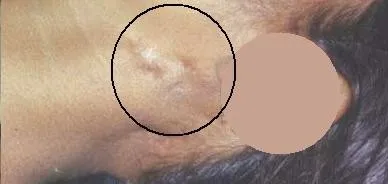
Well-healed scars of old cervical tubercular sinuses (Case report 2).
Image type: medical_photograph (other_medical_photograph)